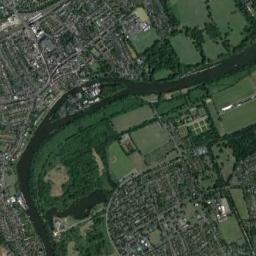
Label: river